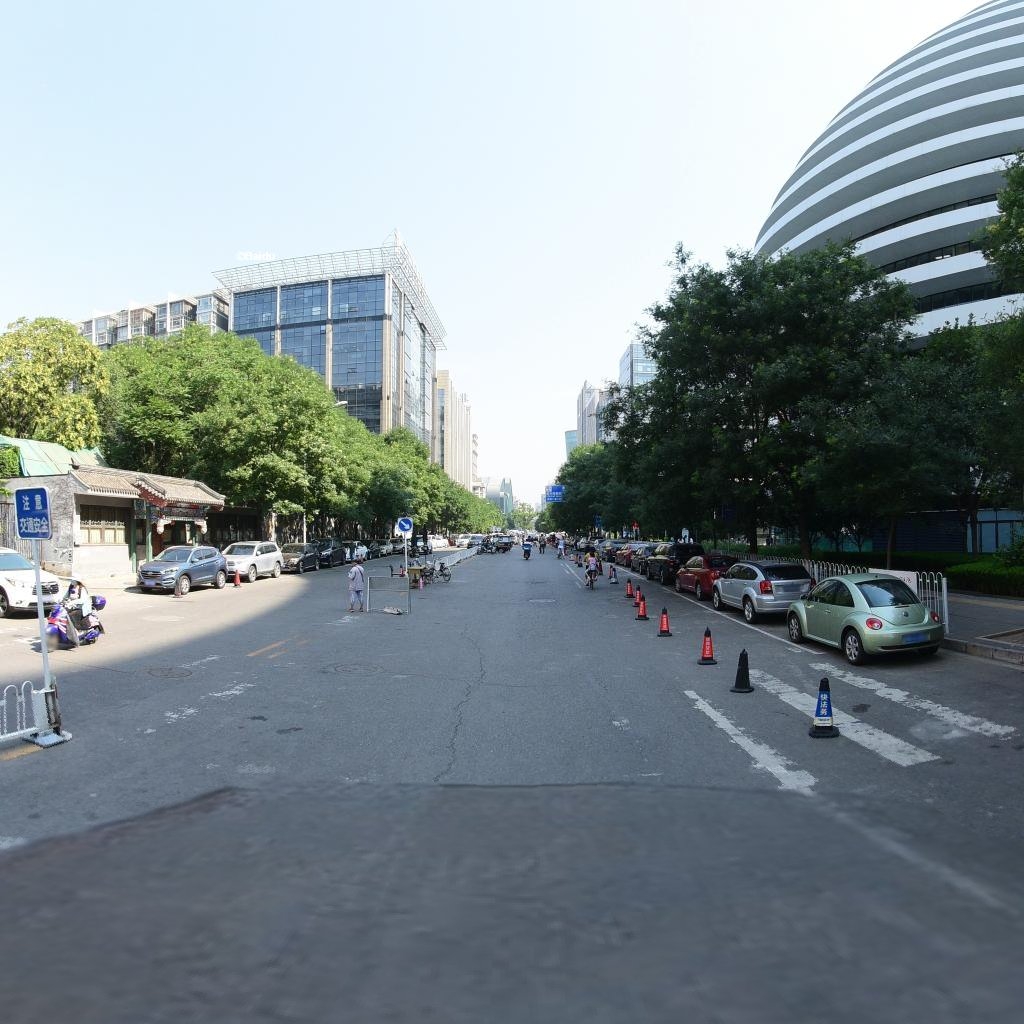
Region: Dongcheng
Road damage annotations: transverse crack, manhole cover, longitudinal crack, manhole cover, manhole cover, manhole cover, transverse crack